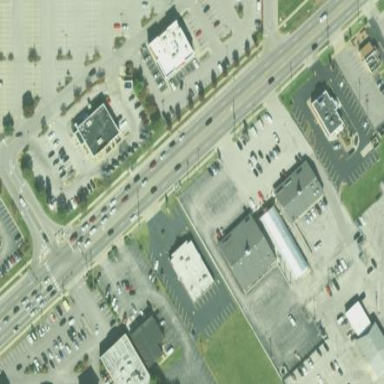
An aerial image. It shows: Commercial area.